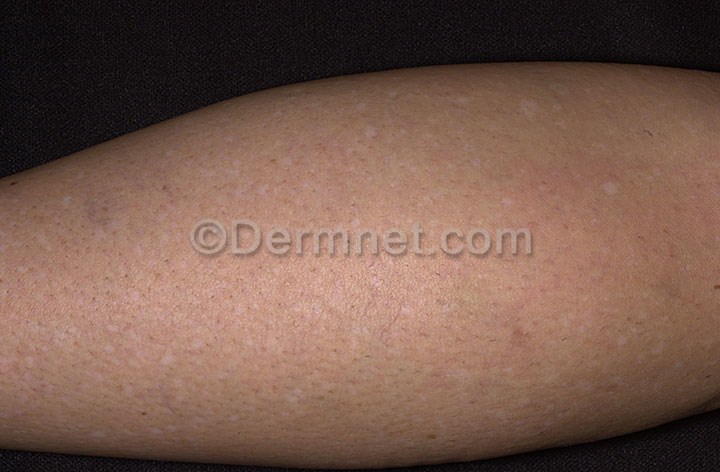
Disease: Light Diseases and Disorders of Pigmentation